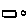
Label: square